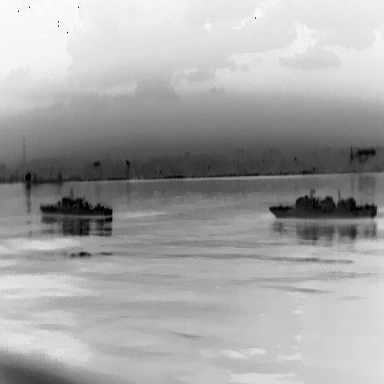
There are two warships in the infrared image.